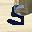
Label: 5